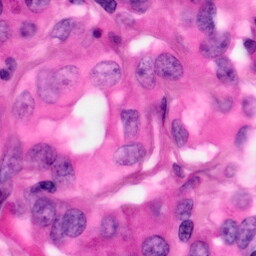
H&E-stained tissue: Pancreatic